Question: I'd like to stretch my red 'content' cless to stretch from the footer to the header. I know if I fill it with content it will, but how do I make it stretch as is?
You can clone the project <URL>
relevant code:
html:
'''
<body>
<div class="wrapper">
<div class="header">
<div class="nav">
<div class="logo">
<strong>
<a href="index.html">
<img src="images/logo.png" alt="Sam Jarvis logo"/>
</a>
</strong>
</div>
<div class="menu">
<ul>
<li><a href="#home">HOME</a></li>
<li><a href="#about">ABOUT</a></li>
<li><a href="#work">PORTFOLIO</a></li>
<li><a href="#clients">CONTACT</a></li>
</ul>
</div>
</div>
</div>
<div class="content">
</div>
</div>
<div class="footer">
<div class="footercontent">
<p>&copy; 2013 Friend | Design and Development. All Rights Reserved.</p>
</div>
</div>
<script>document.write('<script src="http://' + (location.host || 'localhost').split(':')[0] + ':35729/livereload.js?snipver=1"></' + 'script>')</script>
</body>
'''
css:
'''
.wrapper {
min-height: 100%;
height: auto !important;
height: 100%;
margin: 0 auto -6.25em;
}
.header {
width: 100%;
height: 100px;
background-color: #000000;
margin: 0 auto;
font-family: 'Open Sans', sans-serif;
font-weight: 300;
}
.content {
width: 1000px;
border: 1px solid #ff0000;
margin: 0 auto;
height: 100%;
min-height: 100%;
}
'''

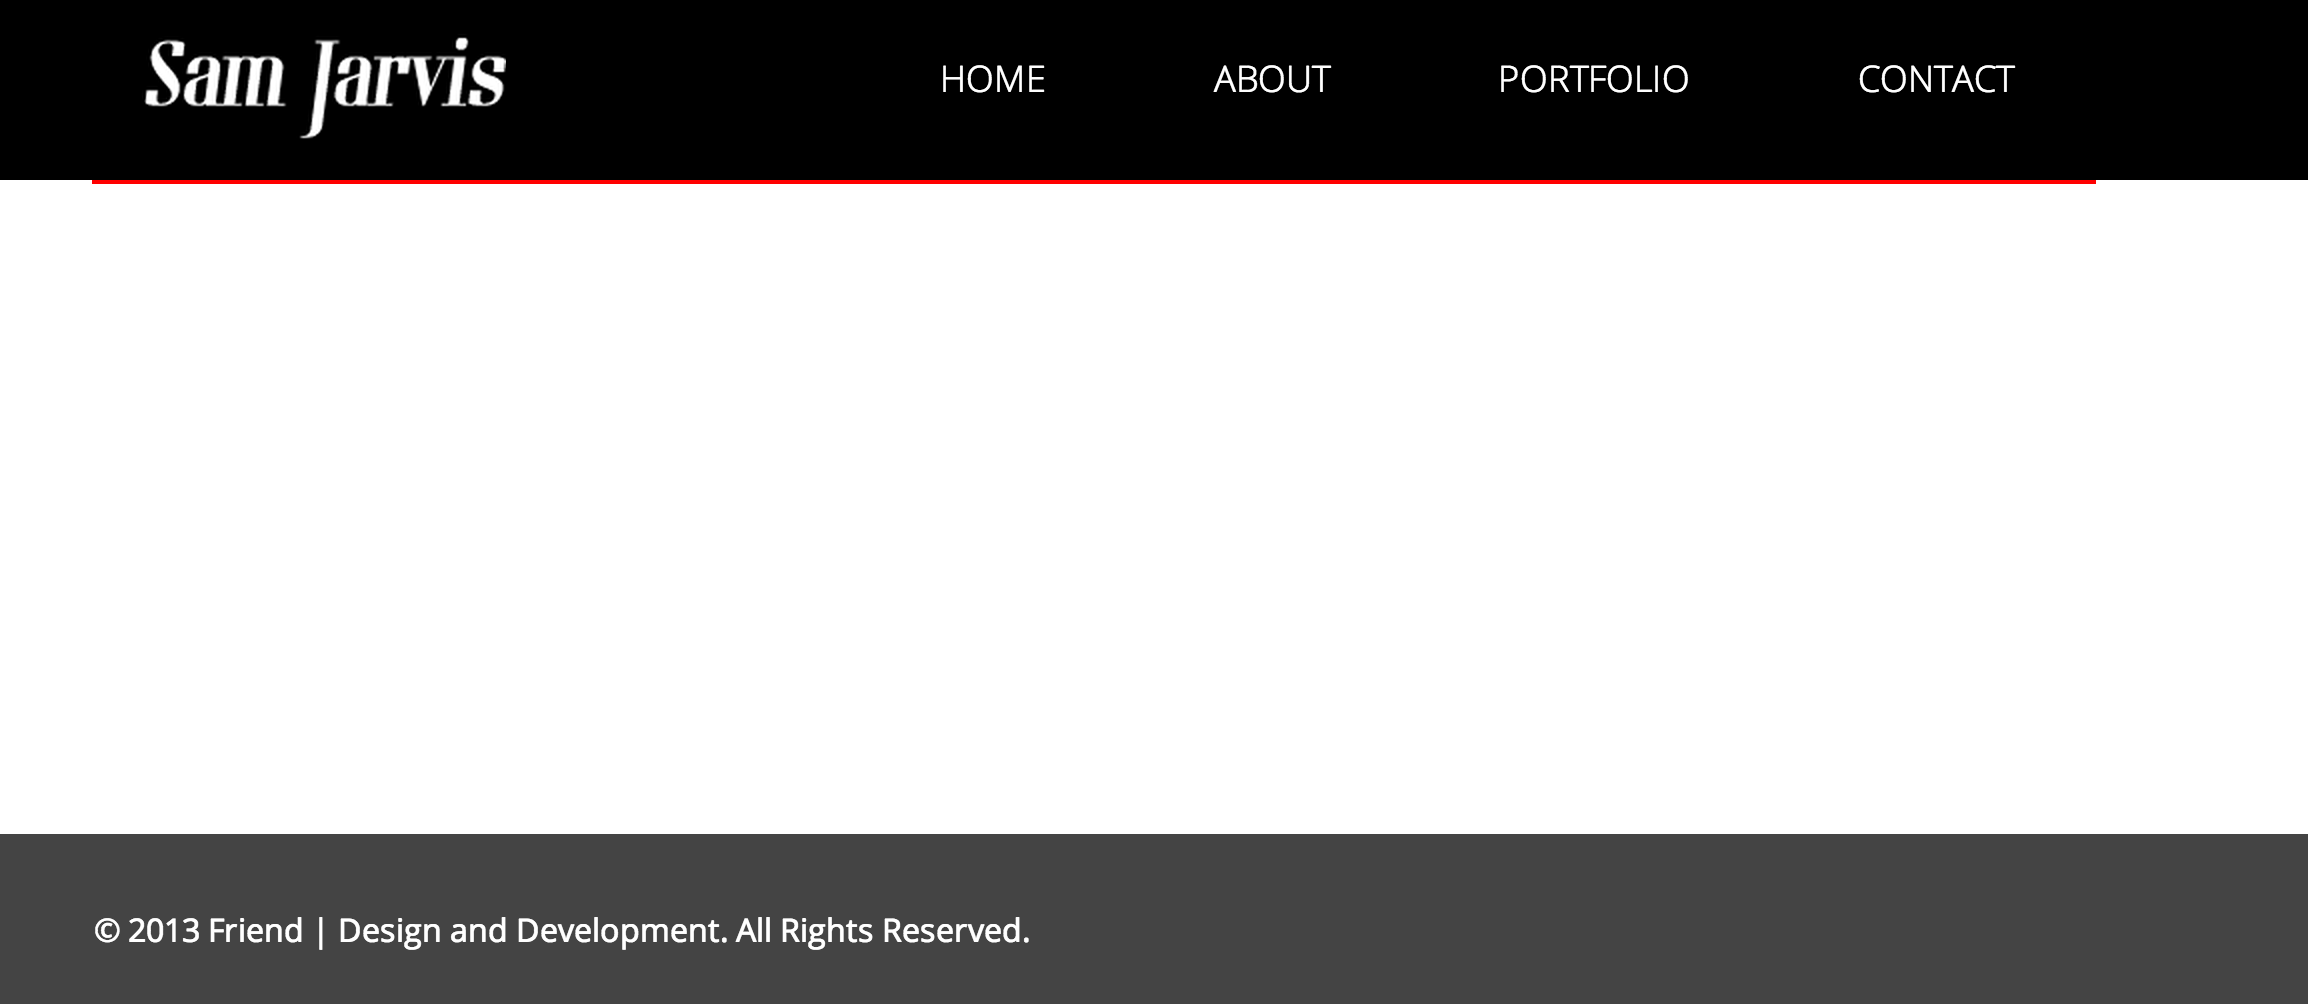
Answer: Two things:
1. Add the rule html,body {height:100%}
2. Remove the height: auto !important; from #wrapper
<URL>